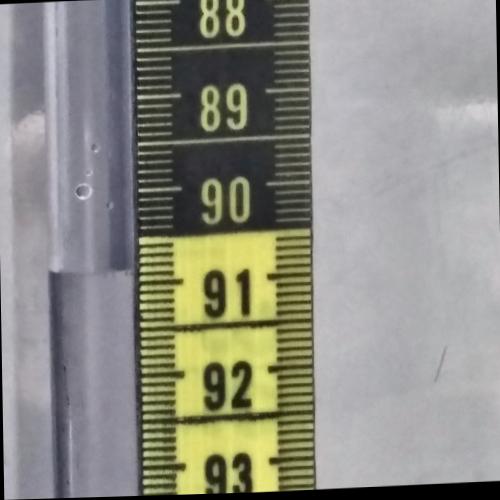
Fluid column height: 90.9 cm